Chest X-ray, PA view. Patient: 55 years old, sex M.
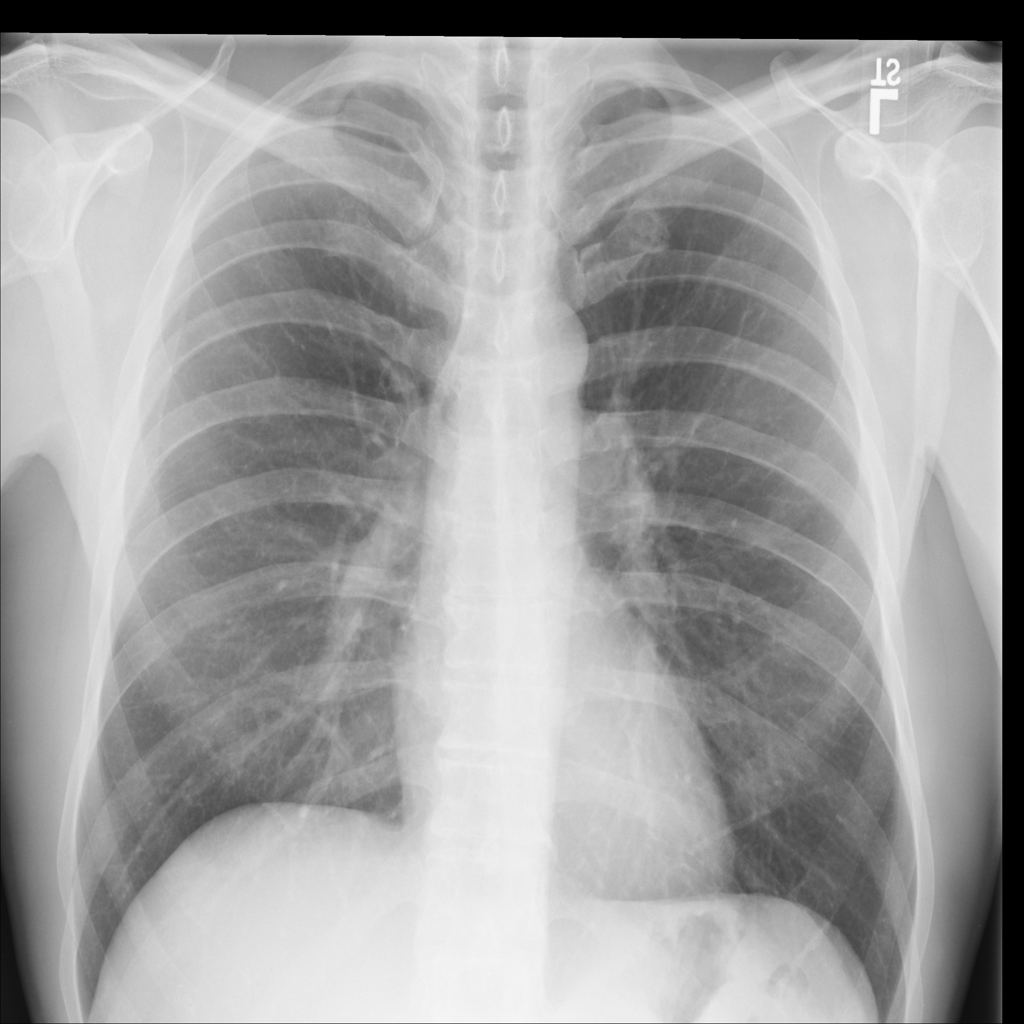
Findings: No Finding